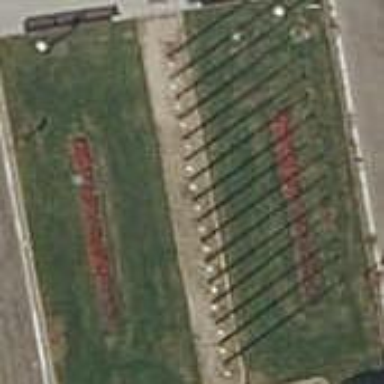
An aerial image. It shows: Flagpole which is man-made.